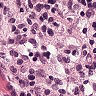
Metastatic tissue present: no